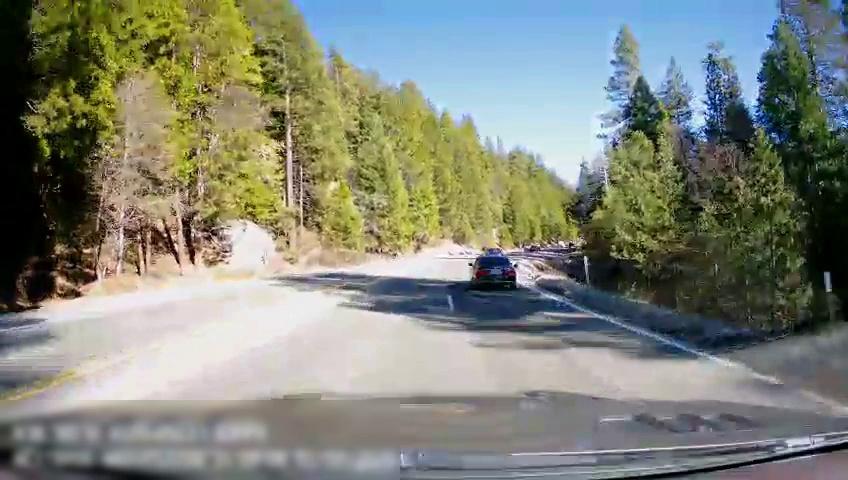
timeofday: Day
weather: Sunny
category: Drivable Space
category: Vehicles | Car
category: Lanes | Current Lane
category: Lanes | Current Lane
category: Lanes | Opposite Lane
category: Lanes | Current Lane